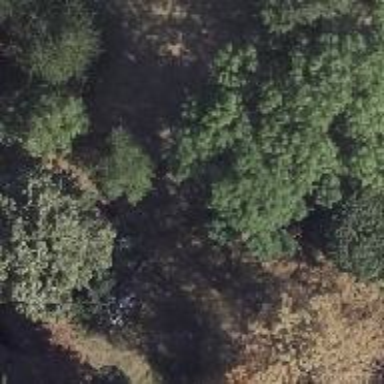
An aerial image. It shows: Broadleaved deciduous tree located in park.